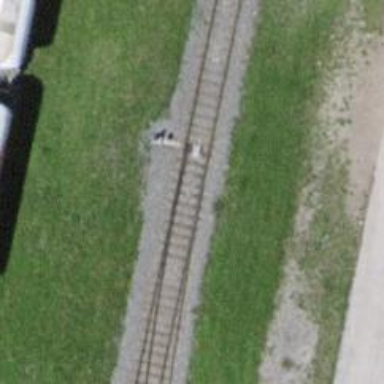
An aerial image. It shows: Railway switch.